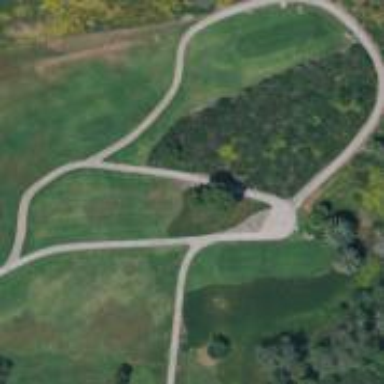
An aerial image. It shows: Golf cartpath that is also road path.